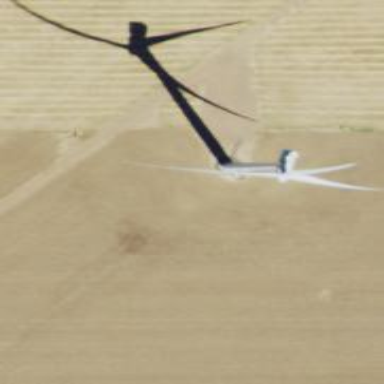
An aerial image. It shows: Wind generator powered by horizontal-axis wind turbine.